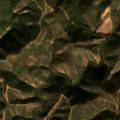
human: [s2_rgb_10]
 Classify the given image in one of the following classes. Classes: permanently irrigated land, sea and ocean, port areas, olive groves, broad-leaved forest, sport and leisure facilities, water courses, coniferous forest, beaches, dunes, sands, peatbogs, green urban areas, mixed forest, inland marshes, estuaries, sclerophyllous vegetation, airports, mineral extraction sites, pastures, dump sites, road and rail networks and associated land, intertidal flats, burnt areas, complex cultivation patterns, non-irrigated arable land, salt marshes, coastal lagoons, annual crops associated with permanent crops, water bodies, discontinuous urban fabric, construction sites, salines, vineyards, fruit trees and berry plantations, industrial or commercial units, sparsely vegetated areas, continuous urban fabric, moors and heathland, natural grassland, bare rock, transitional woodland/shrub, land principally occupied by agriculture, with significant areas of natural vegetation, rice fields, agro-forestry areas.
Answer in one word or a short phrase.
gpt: sclerophyllous vegetation, transitional woodland/shrub